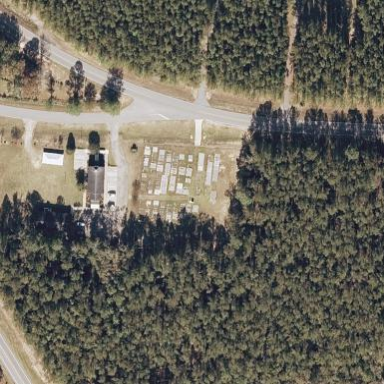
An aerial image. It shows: Cemetery.